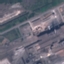
Label: Industrial